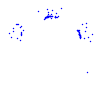
Particle: kaon